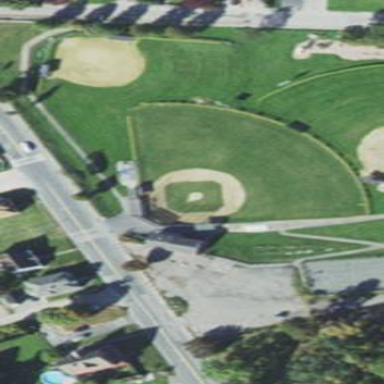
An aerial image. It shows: Baseball pitch for leisure land.